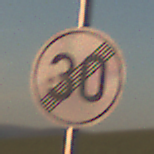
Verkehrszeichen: EndeGeschwindigkeit30
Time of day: SunriseSunset
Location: Outdoor (Nature)
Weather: PartlyCloudy
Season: NotSpecified
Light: Natural